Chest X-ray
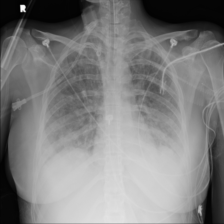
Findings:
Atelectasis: negative
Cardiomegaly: negative
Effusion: negative
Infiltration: negative
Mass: negative
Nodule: negative
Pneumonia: negative
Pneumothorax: negative
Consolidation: negative
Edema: negative
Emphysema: negative
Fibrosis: negative
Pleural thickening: negative
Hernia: negative